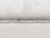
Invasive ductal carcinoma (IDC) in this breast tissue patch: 0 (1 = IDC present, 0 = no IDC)